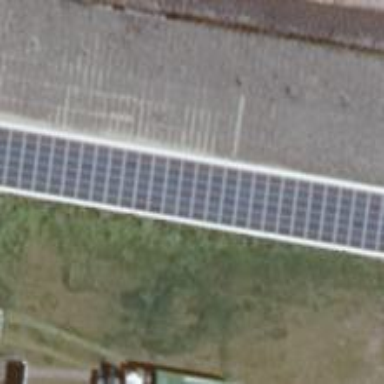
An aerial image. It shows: Building equipped with small solar photovoltaic panel for generating electricity.